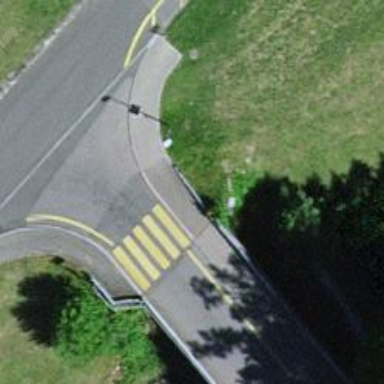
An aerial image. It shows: Zebra crossing on the road.